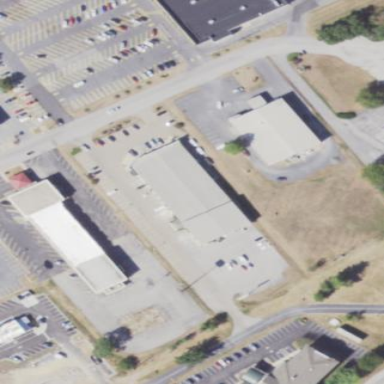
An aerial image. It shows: Building.